Question: # Issue
I have four columns in my footer at 25% width each.
For tablets, the width becomes 50% - two per line.
However, I cannot align the first two and second two columns.
Here is an image to show how they look currently:

I'm trying to get them to look like:
'''
|-------------------|
| | |
| 1 | 2 |
| | |
|-------------------|
| | |
| 3 | 4 |
| | |
|-------------------|
'''
I'm trying to achieve this by appending 'clear:both;' after the second element in the CSS file for smaller devices.
However, this is not working:
'''
div#footer div.wrapper div.column:nth-child(2):after {
content:'';
display:block;
clear:both;
}
'''
# Code
'''
div.column { float: left; }
div#footer div.wrapper div.column { width:50%; }
div#footer div.wrapper div.column:nth-child(2):after {
content:'';
display:block;
clear:both;
}
/*For testing purposes... */
div.column {
background: black;
color:white;
border: 1px solid red;
box-sizing:border-box;
-moz-box-sizing:border-box;
-webkit-box-sizing:border-box;
}
'''
'''
<footer><div id="footer">
<div class="wrapper">
<div class="column">
<h4>Important Links</h4>
<ul>
<li><a href="index.php">Homepage</a></li>
<li><a href="./privacy.php">Privacy Policy</a></li>
<li><a href="./terms.php">Terms of Use</a></li>
</ul>
<h4>Social</h4>
<ul>
<li><a href="#" target="_blank"><i class="fa fa-twitter fa-fw"></i>Twitter</a></li>
<li><a href="#" target="_blank"><i class="fa fa-linkedin fa-fw"></i>LinkedIn</a></li>
</ul>
</div>
<div class="column">
<p>Lorem Ipsum Dolor Sit Amet</p>
</div>
<div class="column">
<p>Lorem Ipsum Dolor Sit Amet</p>
</div>
<div class="column" style="text-align:right;">
<p>Lorem Ipsum Dolor Sit Amet</p>
</div>
<div style="clear:both;"></div>
</div>
</div></footer>
'''
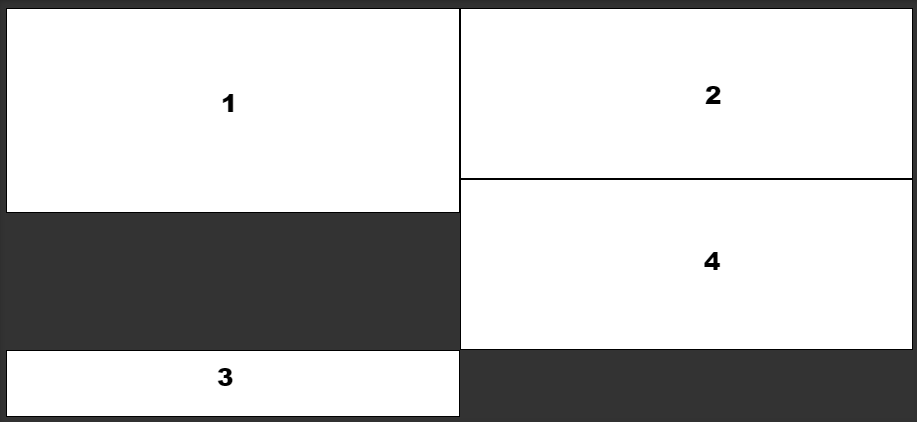
Answer: How about this?
'''
div.column { float: left; }
div#footer div.wrapper div.column { width:50%; }
div#footer div.wrapper div.columnthree {
clear:both;
}
/*For testing purposes... */
div.column {
background: black;
color:white;
border: 1px solid red;
box-sizing:border-box;
-moz-box-sizing:border-box;
-webkit-box-sizing:border-box;
}
'''
'''
<footer><div id="footer">
<div class="wrapper">
<div class="column">
<h4>Important Links</h4>
<ul>
<li><a href="index.php">Homepage</a></li>
<li><a href="./privacy.php">Privacy Policy</a></li>
<li><a href="./terms.php">Terms of Use</a></li>
</ul>
<h4>Social</h4>
<ul>
<li><a href="#" target="_blank"><i class="fa fa-twitter fa-fw"></i>Twitter</a></li>
<li><a href="#" target="_blank"><i class="fa fa-linkedin fa-fw"></i>LinkedIn</a></li>
</ul>
</div>
<div class="column">
<p>Lorem Ipsum Dolor Sit Amet</p>
</div>
<div class="column columnthree">
<p>Lorem Ipsum Dolor Sit Amet</p>
</div>
<div class="column" style="text-align:right;">
<p>Lorem Ipsum Dolor Sit Amet</p>
</div>
<div style="clear:both;"></div>
</div>
</div></footer>
'''
## Update 1
'''
div.column { float: left; }
div#footer div.wrapper div.column { width:50%; }
div#footer div.wrapper div.column:nth-child(3) {
clear:both;
}
/*For testing purposes... */
div.column {
background: black;
color:white;
border: 1px solid red;
box-sizing:border-box;
-moz-box-sizing:border-box;
-webkit-box-sizing:border-box;
}
'''
'''
<footer><div id="footer">
<div class="wrapper">
<div class="column">
<h4>Important Links</h4>
<ul>
<li><a href="index.php">Homepage</a></li>
<li><a href="./privacy.php">Privacy Policy</a></li>
<li><a href="./terms.php">Terms of Use</a></li>
</ul>
<h4>Social</h4>
<ul>
<li><a href="#" target="_blank"><i class="fa fa-twitter fa-fw"></i>Twitter</a></li>
<li><a href="#" target="_blank"><i class="fa fa-linkedin fa-fw"></i>LinkedIn</a></li>
</ul>
</div>
<div class="column">
<p>Lorem Ipsum Dolor Sit Amet</p>
</div>
<div class="column">
<p>Lorem Ipsum Dolor Sit Amet</p>
</div>
<div class="column" style="text-align:right;">
<p>Lorem Ipsum Dolor Sit Amet</p>
</div>
<div style="clear:both;"></div>
</div>
</div></footer>
'''